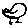
Label: bird